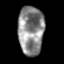
Tissue: skin
Cell type: Epithelial cells
Senescence score: 0.8912
Nuclear area (px): 1231
Mean DAPI intensity: 138.093